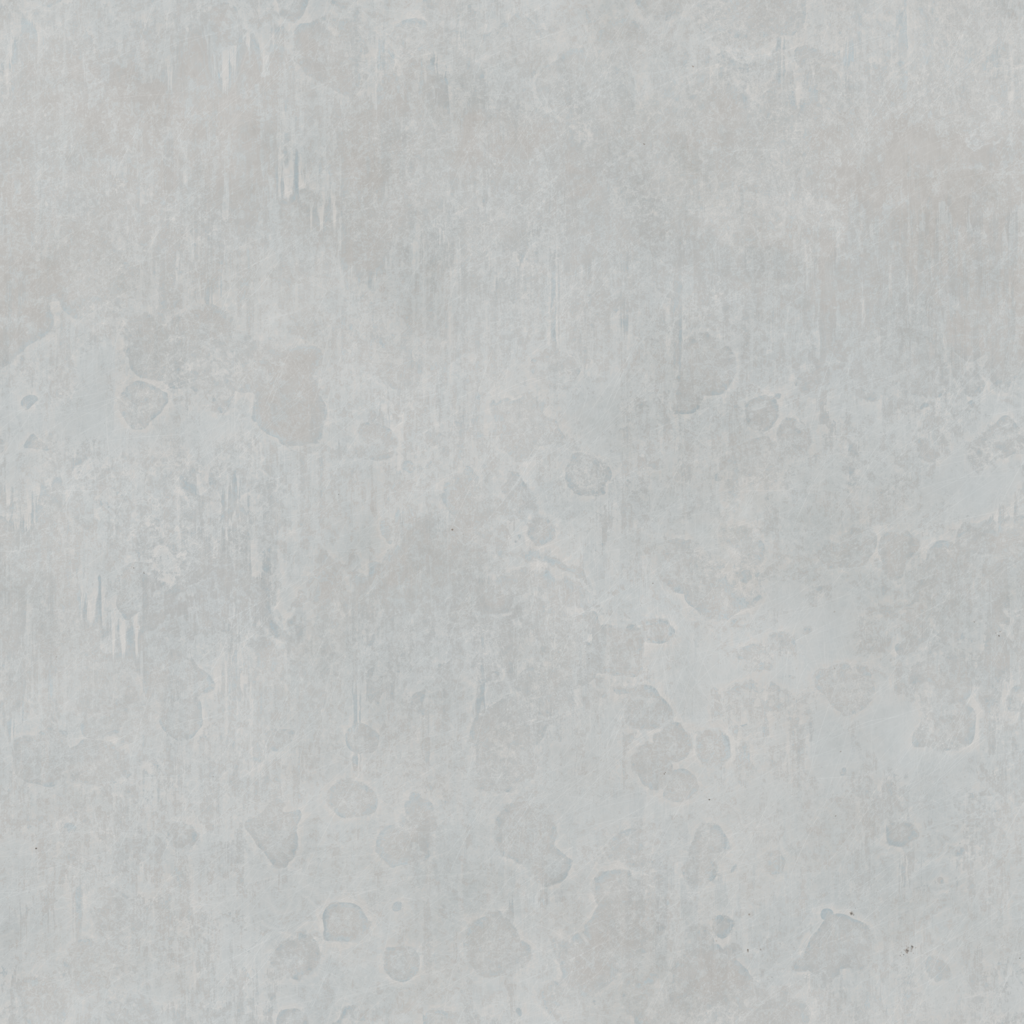
Texture map type: Color